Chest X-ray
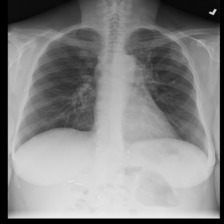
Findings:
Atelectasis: negative
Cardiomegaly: negative
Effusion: negative
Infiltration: negative
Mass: positive
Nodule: negative
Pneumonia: negative
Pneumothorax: negative
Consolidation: negative
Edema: negative
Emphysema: negative
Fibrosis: negative
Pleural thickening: positive
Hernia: negative